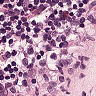
Metastatic tissue present: no